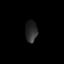
Tissue: lung
Cell type: Endothelial cells
Senescence score: 0.5738
Nuclear area (px): 251
Mean DAPI intensity: 41.386